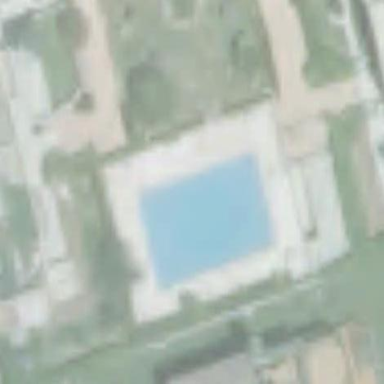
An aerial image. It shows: Swimming pool located in leisure land.